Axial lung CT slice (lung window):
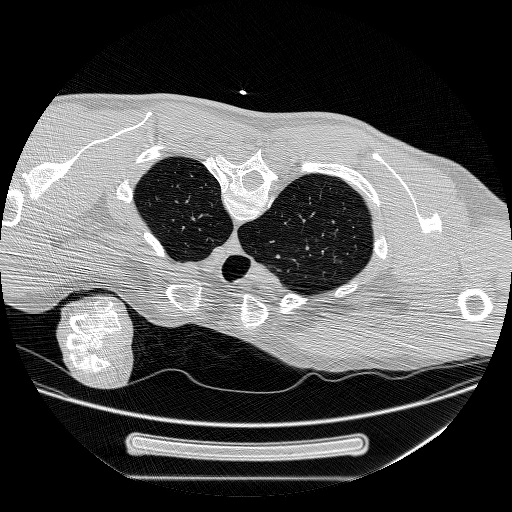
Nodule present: no